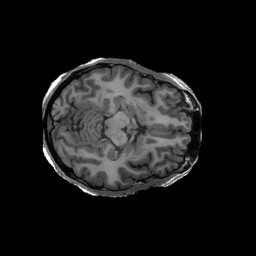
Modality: T1w
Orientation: axial
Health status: ill
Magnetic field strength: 3 T